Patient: sex M, age 31
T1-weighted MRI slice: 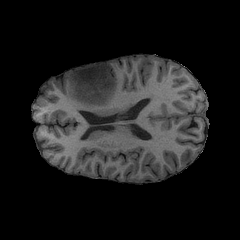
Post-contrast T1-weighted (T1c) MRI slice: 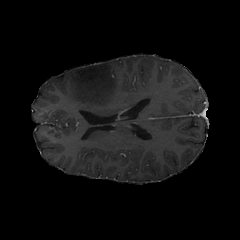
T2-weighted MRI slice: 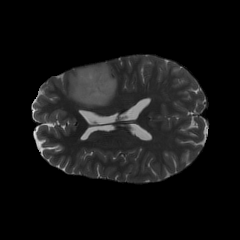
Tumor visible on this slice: yes
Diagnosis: Astrocytoma, IDH-mutant
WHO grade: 2